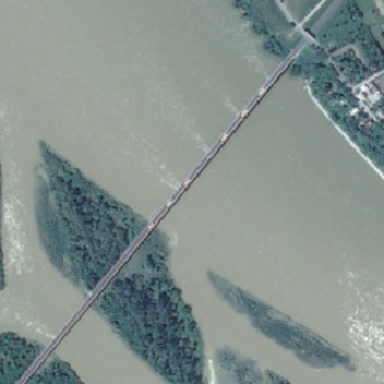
Under the bridge is a very long river .